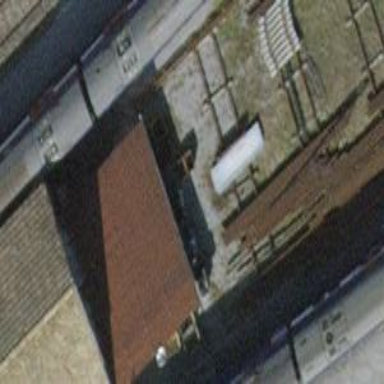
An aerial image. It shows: View of roof of building.